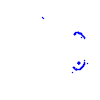
Particle: proton